Field crop: maize
Growth stage: 2
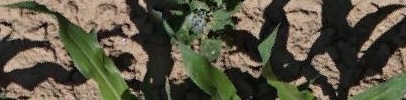
Species: maize